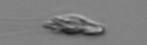
Label: Chrysochromulina_lanceolata